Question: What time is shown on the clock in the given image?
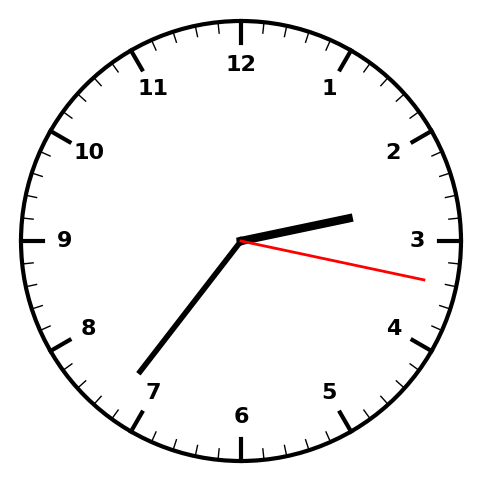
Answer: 02:36:17